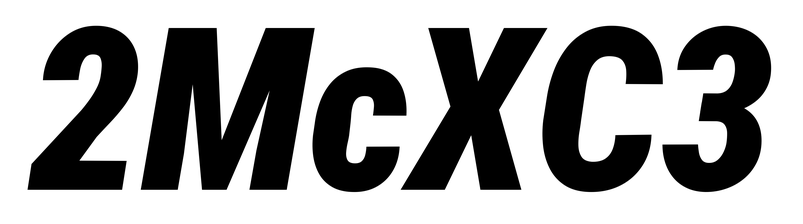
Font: Roboto-Italic_Condensed_Black_Italic